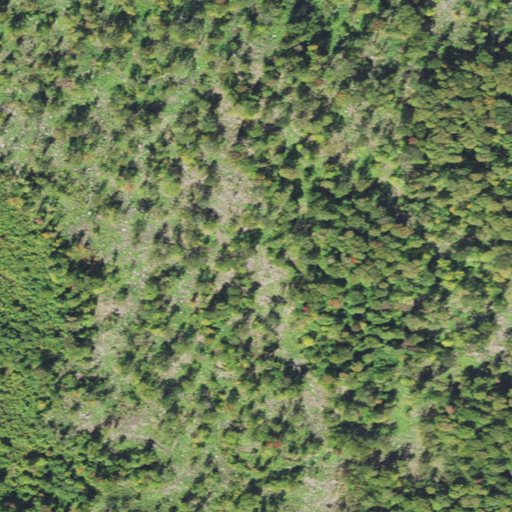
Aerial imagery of mountain in Vermont named Lees Hill containing deciduous forest, mixed forest, and shrub